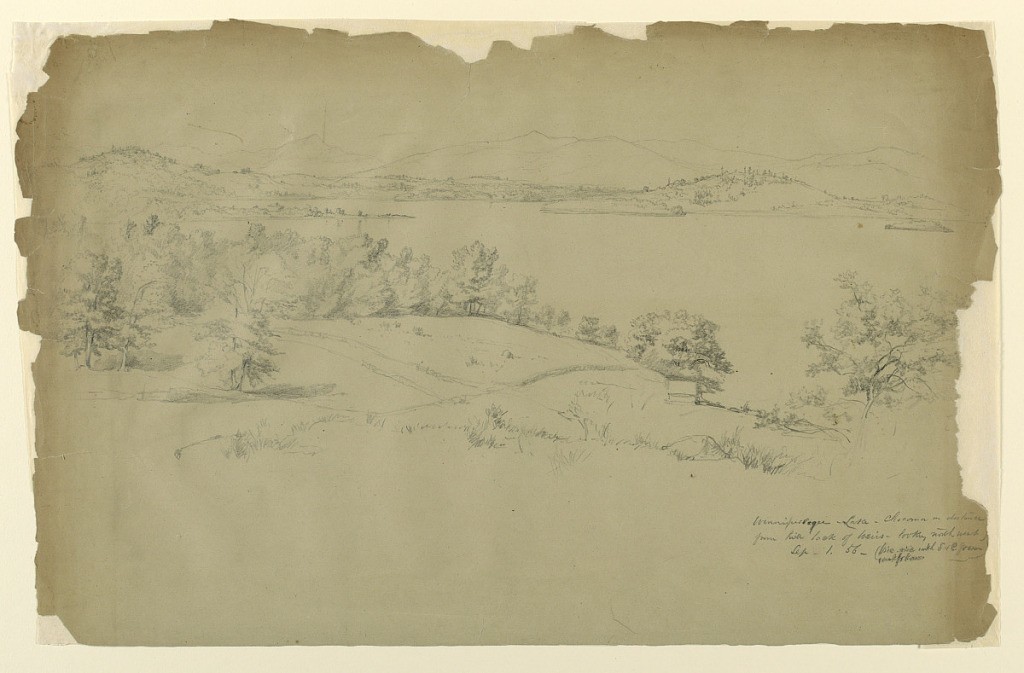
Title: Winnipesaukee Lake, Chocorua in Distance
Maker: Daniel Huntington, American, 1816–1906
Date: September 1, 1856
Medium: Graphite on grey paper
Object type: Drawing
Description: Meadow in foreground. Lake beyond, with islands and Mount Chocorua in distance. Looking northwest from the Weirs, over Lake Winnipesaukee.